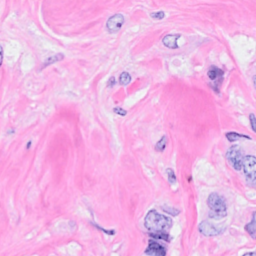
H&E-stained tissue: Breast